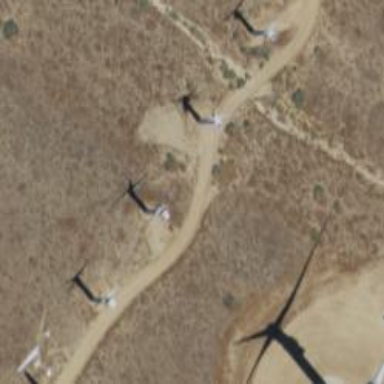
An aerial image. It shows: Wind turbine generating power.